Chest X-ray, PA view. Patient: 37 years old, sex M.
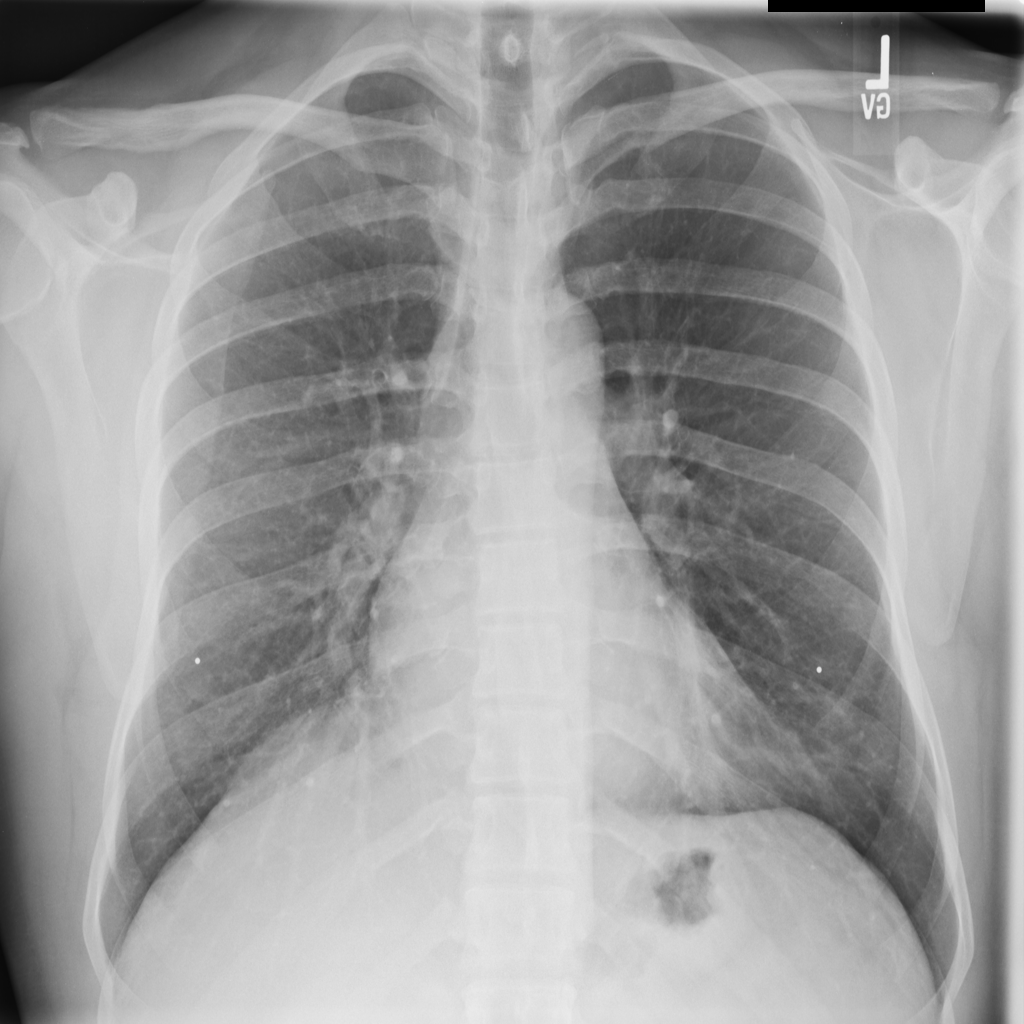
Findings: No Finding